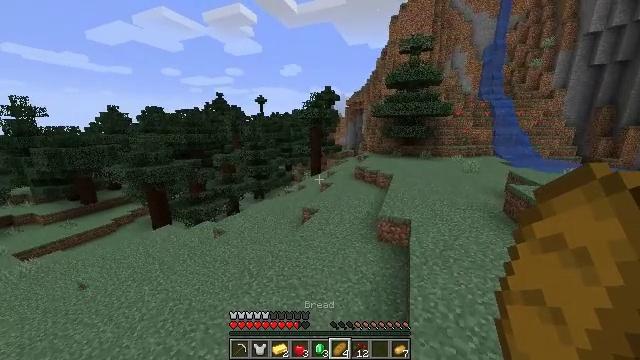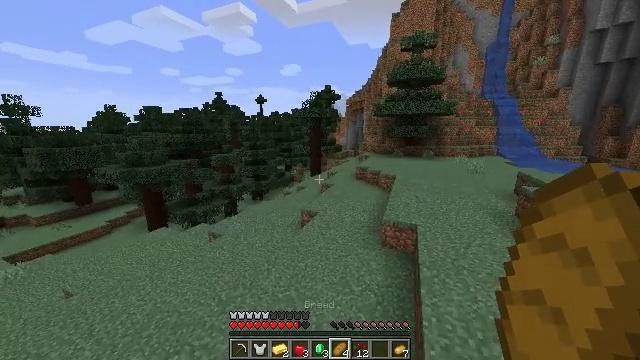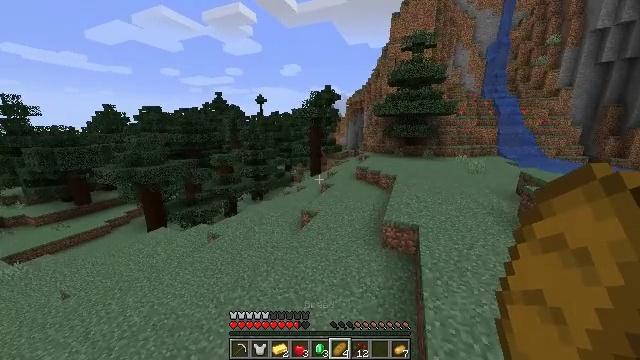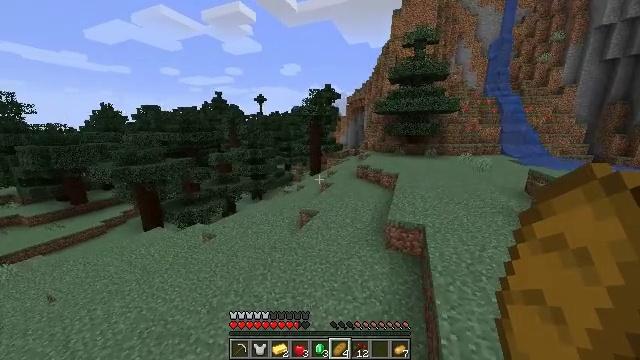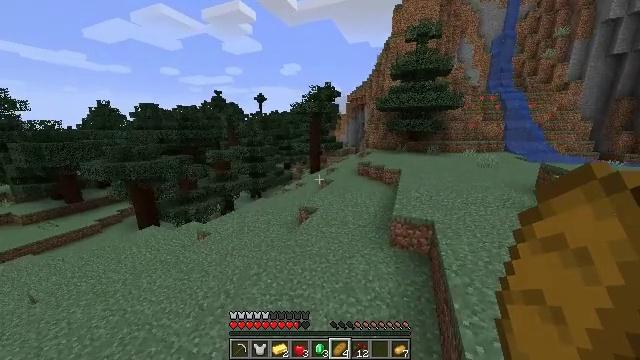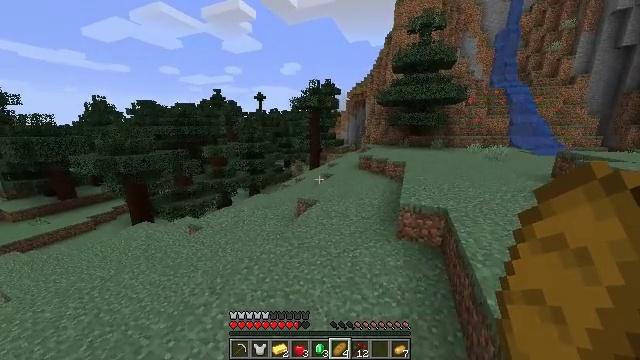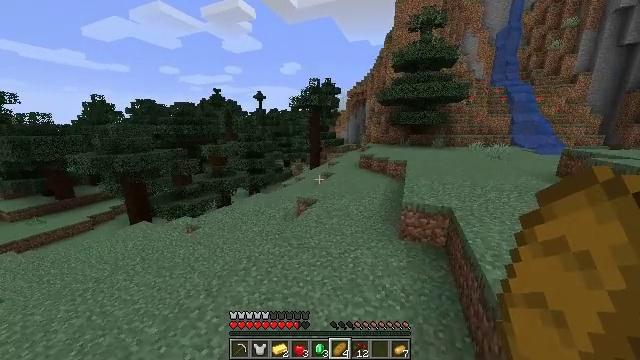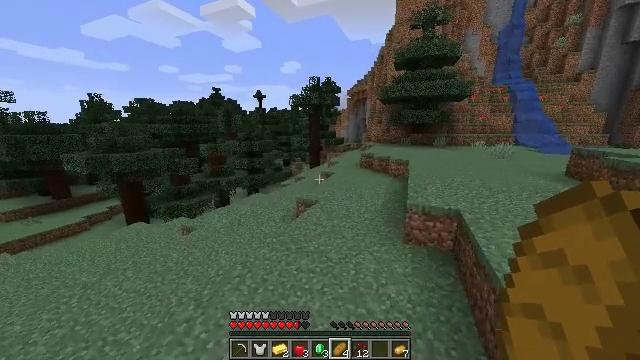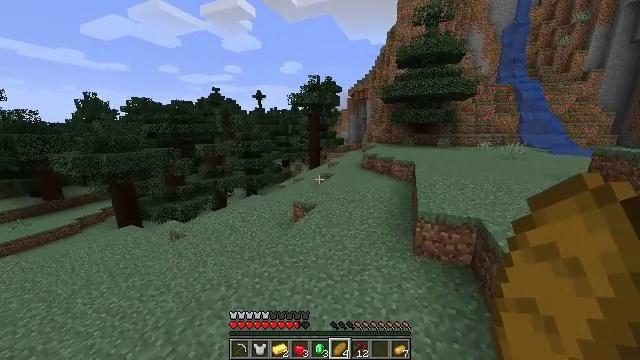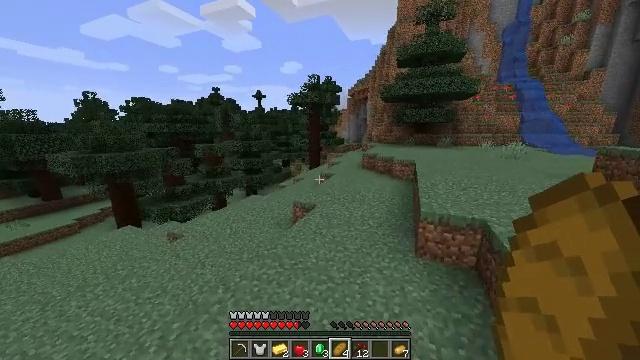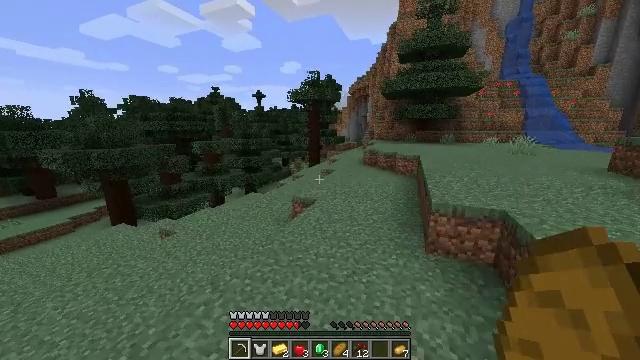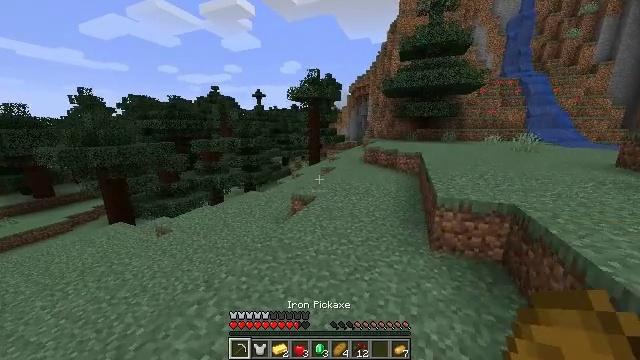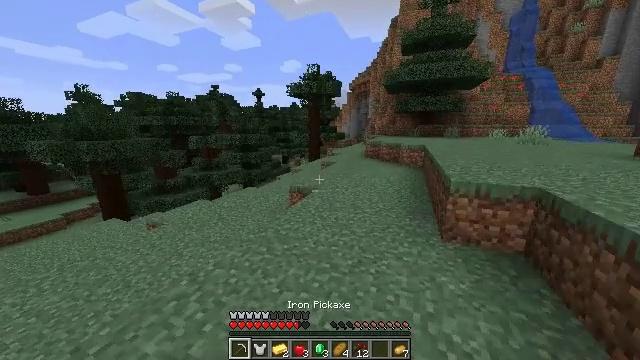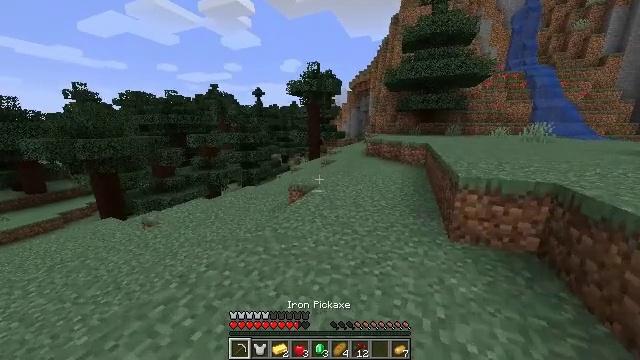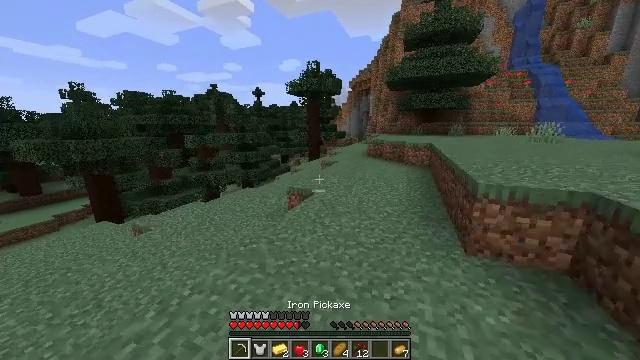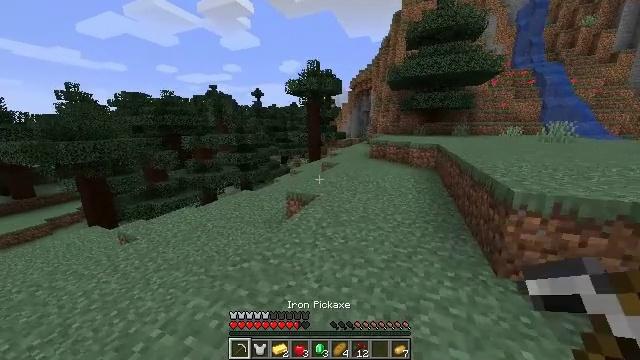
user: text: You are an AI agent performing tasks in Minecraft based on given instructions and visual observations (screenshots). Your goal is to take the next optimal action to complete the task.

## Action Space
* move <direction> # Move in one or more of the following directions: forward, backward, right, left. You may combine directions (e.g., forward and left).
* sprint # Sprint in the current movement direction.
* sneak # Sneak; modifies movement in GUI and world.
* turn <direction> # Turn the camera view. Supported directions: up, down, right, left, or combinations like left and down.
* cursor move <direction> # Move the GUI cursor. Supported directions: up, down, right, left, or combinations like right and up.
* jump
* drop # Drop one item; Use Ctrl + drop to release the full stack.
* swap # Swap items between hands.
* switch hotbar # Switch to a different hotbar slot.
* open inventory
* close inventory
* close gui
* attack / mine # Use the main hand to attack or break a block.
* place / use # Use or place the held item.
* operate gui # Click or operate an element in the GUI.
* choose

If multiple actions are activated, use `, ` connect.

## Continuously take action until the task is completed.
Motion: motion action
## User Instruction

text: Clear the sweet berry bush to collect the sweet berries.
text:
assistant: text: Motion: move forward, sprint, jump
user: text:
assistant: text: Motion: move forward, sprint, jump
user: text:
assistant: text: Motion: move forward, sprint, jump
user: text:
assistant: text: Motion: move forward, sprint, jump
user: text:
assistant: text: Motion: move forward, sprint, jump
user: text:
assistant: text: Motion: move forward, sprint, jump
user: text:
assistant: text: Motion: move forward
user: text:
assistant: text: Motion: move forward
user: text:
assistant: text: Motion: move forward
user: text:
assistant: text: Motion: move forward, switch to hotbar 1
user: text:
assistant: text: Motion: move forward, switch to hotbar 1
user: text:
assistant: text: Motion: move forward, switch to hotbar 1
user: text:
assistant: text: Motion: move forward, switch to hotbar 1
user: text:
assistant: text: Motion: move forward
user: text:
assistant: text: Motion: move forward
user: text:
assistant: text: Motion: move forward
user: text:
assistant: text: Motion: move forward
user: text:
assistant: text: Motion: move forward, sprint
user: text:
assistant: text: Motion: move forward, sprint
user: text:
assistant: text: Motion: move forward, sprint
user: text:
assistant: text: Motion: move forward, sprint
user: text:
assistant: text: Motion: move forward, sprint
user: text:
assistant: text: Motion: move forward, sprint
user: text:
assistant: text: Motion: move forward, sprint
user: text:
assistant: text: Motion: move forward, sprint, jump
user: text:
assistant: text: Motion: move forward, sprint, jump
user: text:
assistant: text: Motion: move forward, sprint, jump
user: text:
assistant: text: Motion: move forward, sprint, jump
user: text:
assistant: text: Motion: move forward, sprint, jump
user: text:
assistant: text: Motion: move forward, sprint, jump